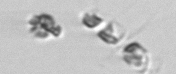
Label: Chaetoceros_socialis